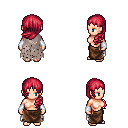
a pixel art fantasy rpg character, female body template, human, light skin, gray tattered cape, robe skirt, ruby red left-swept hairstyle, white cloth bracers, four views (front, back, left, right), 2x2 character sprite sheet, small pixel art, hard edges, no anti-aliasing